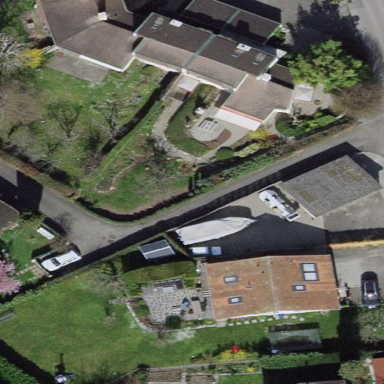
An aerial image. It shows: Garden enclosed by fence.